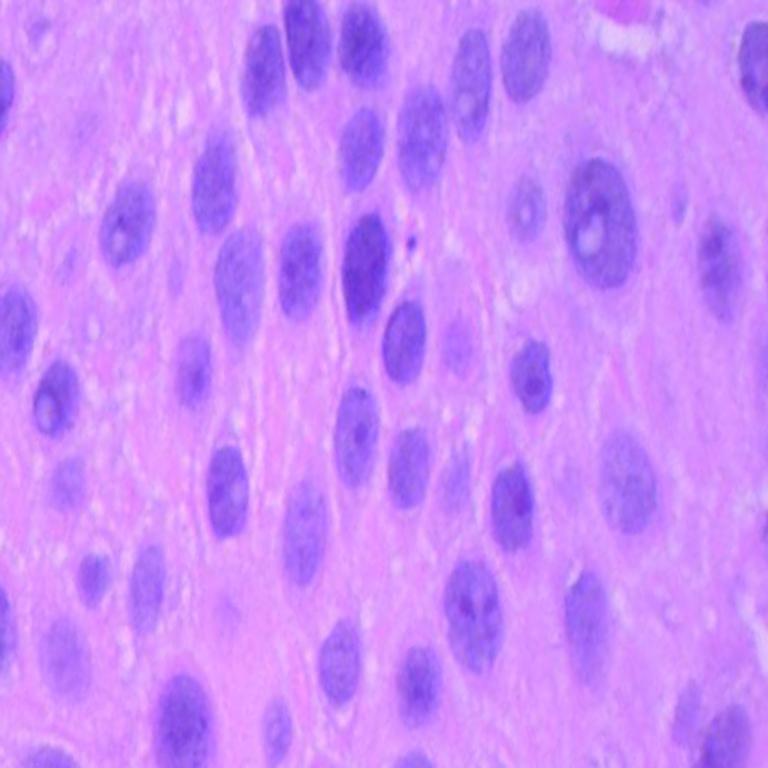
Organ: lung
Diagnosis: squamous carcinomas